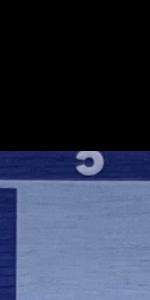
Label: Empty